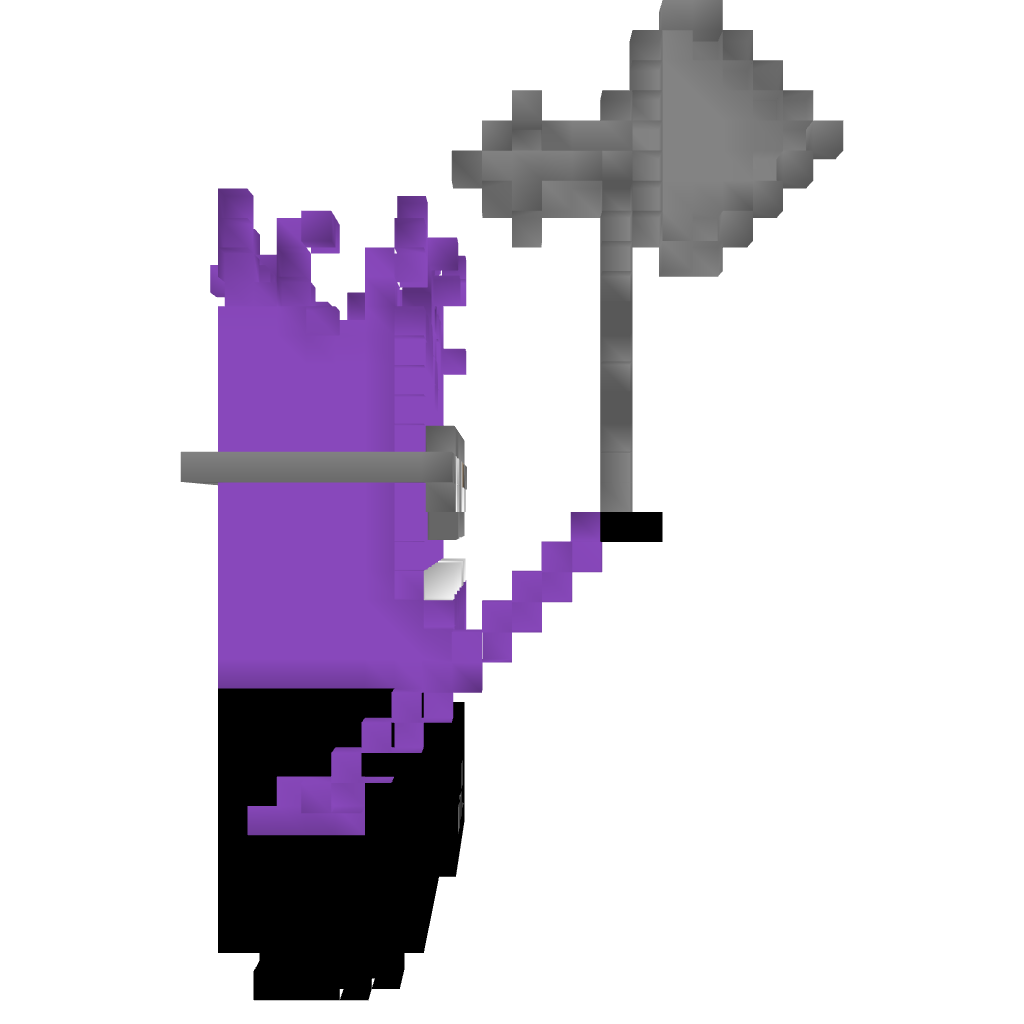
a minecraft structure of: Mutant Minion from Despicable Me 2 very high quality